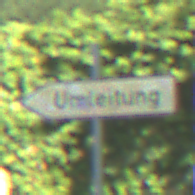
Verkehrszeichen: UmleitungswegweiserLinksweisend
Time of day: MorningAfternoon
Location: Outdoor (Urban)
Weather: PartlyCloudy
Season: NotSpecified
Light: Natural